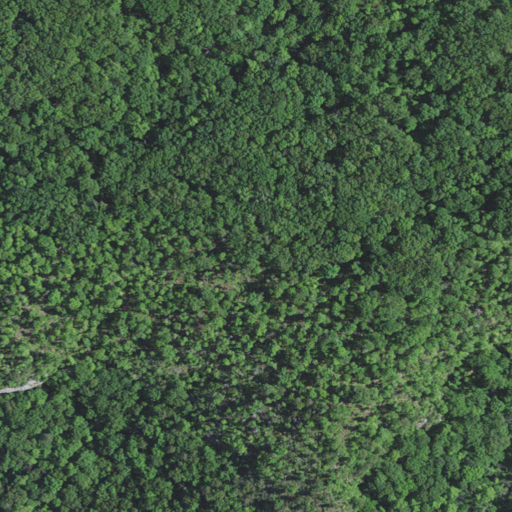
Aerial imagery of ridge(s) in Kentucky named Cotton Patch Ridge containing deciduous forest, mixed forest, and evergreen forest